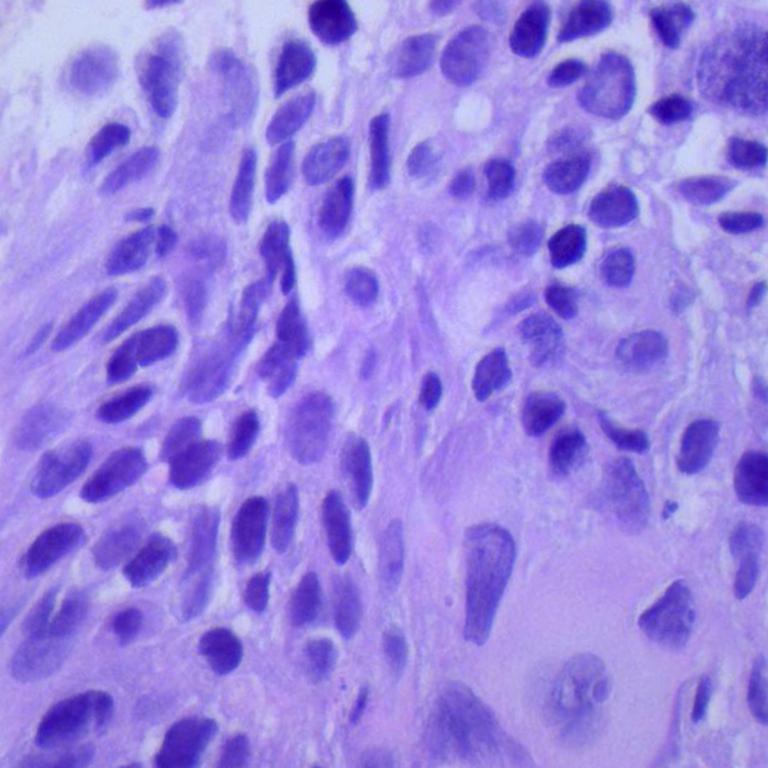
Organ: lung
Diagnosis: squamous carcinomas